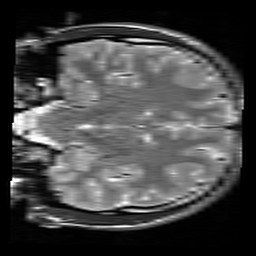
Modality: T2w
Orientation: coronal
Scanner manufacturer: siemens
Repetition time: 3.9 s
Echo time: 0.076 s